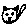
Label: cat